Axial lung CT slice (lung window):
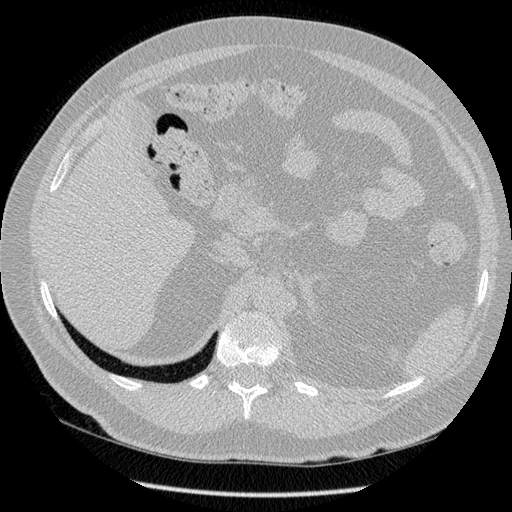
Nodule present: no